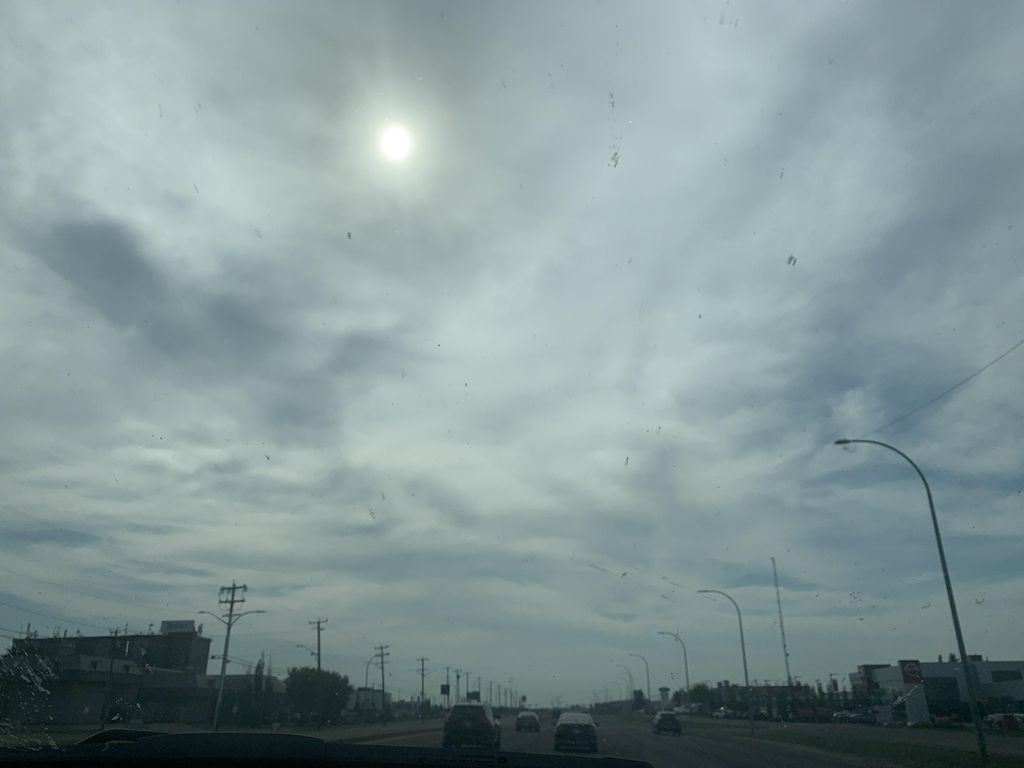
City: edmonton